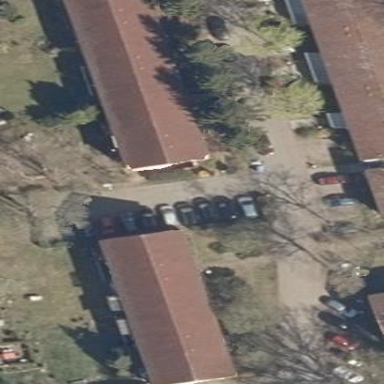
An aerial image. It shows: Gabled roof adorns the apartments building.